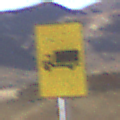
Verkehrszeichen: KFZZulaessigeGesamtmasse3Komma5TOhnePfeilsymbol
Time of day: Midday
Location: Outdoor (Nature)
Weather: Clear
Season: NotSpecified
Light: Natural